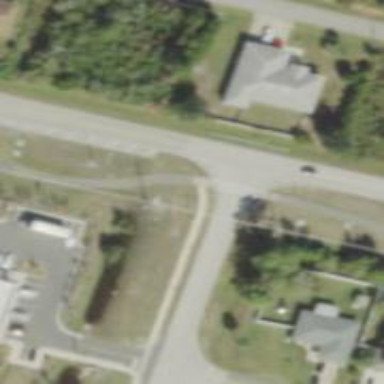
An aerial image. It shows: Road with stop sign.